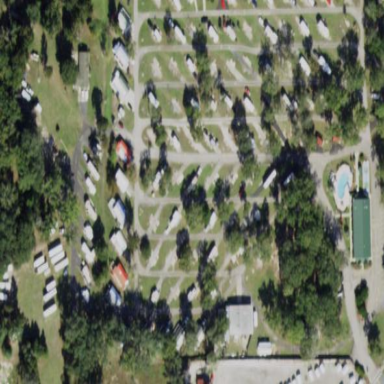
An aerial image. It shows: Caravan site for tourism.